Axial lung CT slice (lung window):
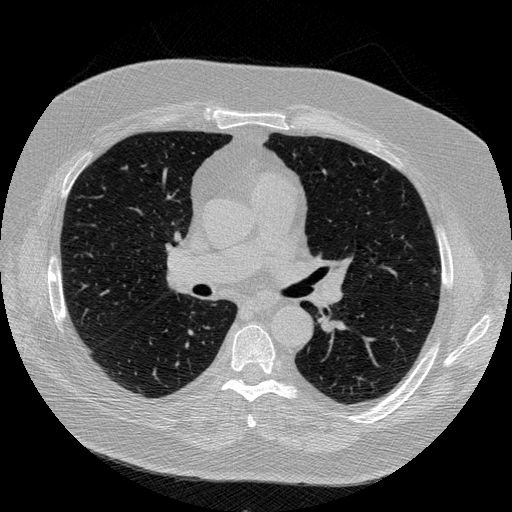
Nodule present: no